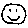
Label: smiley face